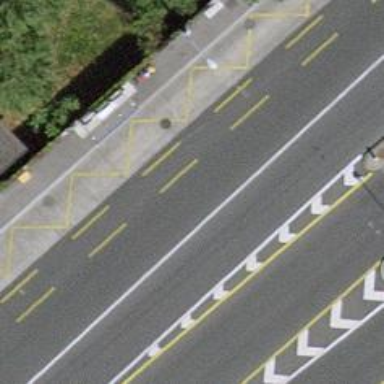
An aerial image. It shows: Bus stop for trolleybuses with designated stop position.